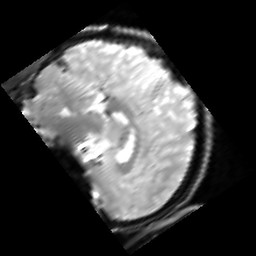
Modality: inplaneT2
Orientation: sagittal
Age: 18
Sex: male
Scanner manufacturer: siemens
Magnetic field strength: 3 T
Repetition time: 5 s
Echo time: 0.034 s